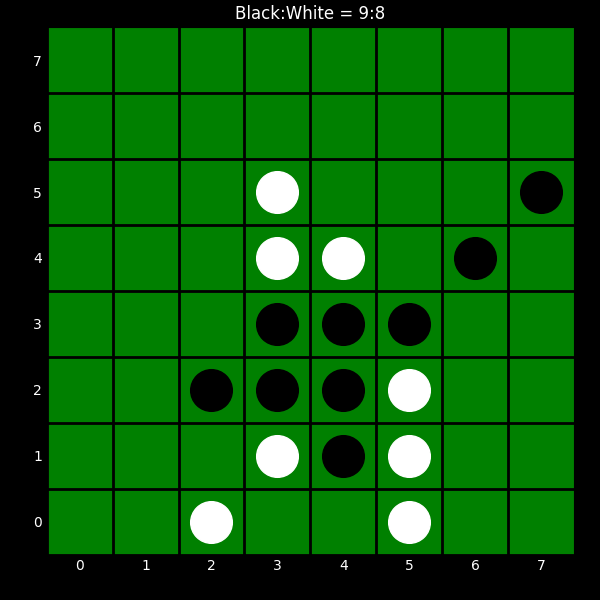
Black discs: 9
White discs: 8